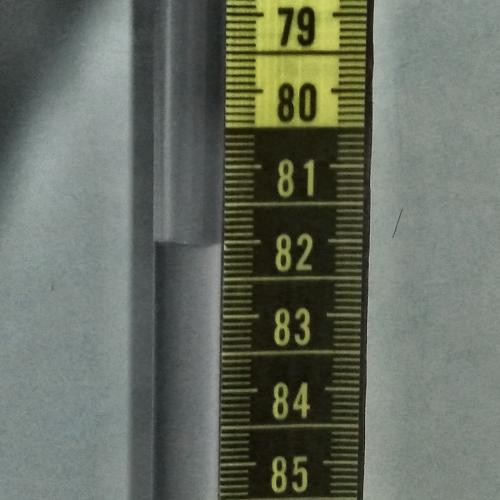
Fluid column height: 82.0 cm